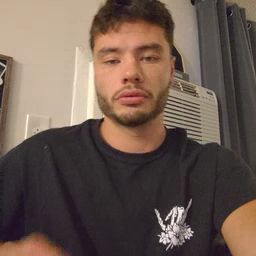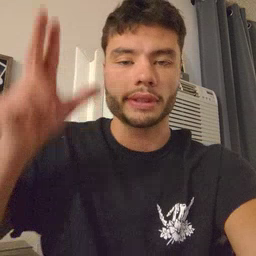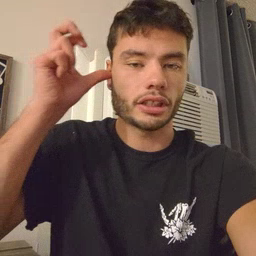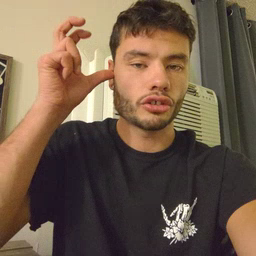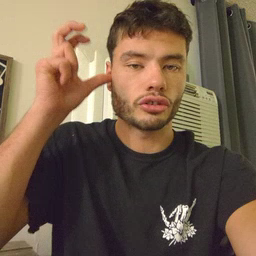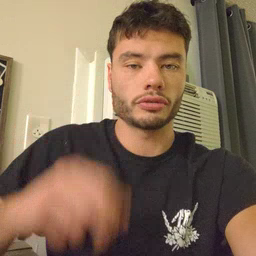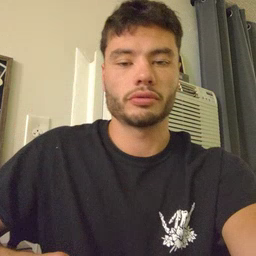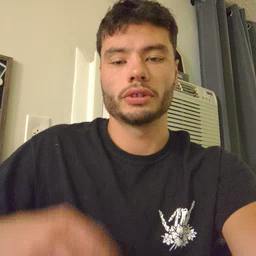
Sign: hear